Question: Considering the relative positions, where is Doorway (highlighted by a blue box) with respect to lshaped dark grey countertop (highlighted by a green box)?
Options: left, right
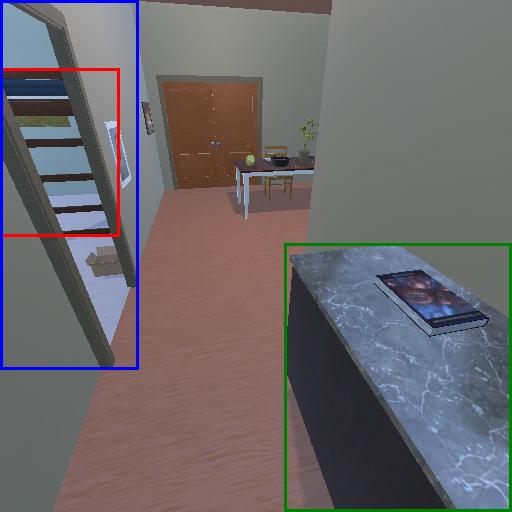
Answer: left